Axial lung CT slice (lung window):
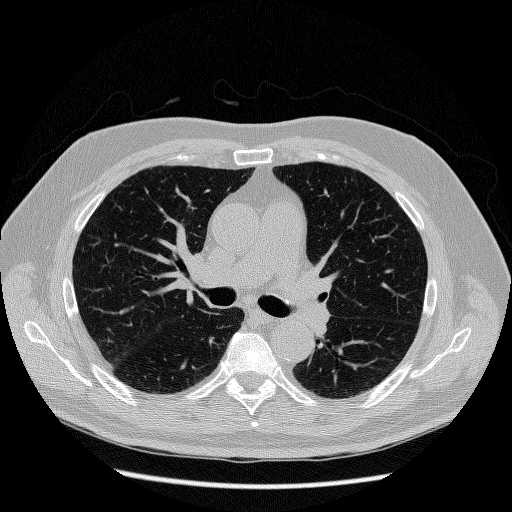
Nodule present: no